A time-domain waveform of one vibration snapshot from a rolling-element bearing is shown. Determine the bearing's health state. Answer with exactly one of: normal, inner_race, outer_race, ball.
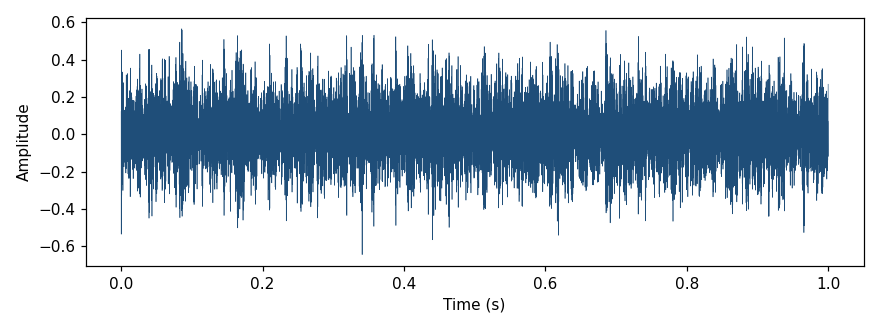
Answer: outer_race